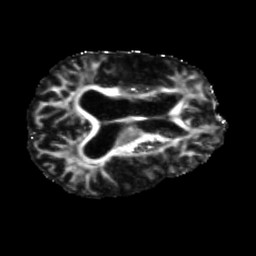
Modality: FA
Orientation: axial
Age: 71
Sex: male
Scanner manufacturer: siemens
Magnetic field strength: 3 T
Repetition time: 5.25 s
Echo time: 0.08 s